Question: my project is develop website using JSP. In this project, the JSP file will call a function from my java file.
Here is how I import my java file:
'''
<%@ page import="java.sql.*,java.util.*,de.fraport.mobileformular.CreateEngine,org.activiti.engine.*,org.activiti.engine.runtime.*"%>
'''
Then, here is how I call my method:
'''
<%
//deploy process from activiti
CreateEngine ce = new CreateEngine();
%>
'''
But, I don't know why, when I load above page, it will generate following error:

FYI: this web application running on Tomcat 7 and connected to Activiti Workflow Engine.
Thanks for your help.
Edited:
Here is the deployed class:
'''
package de.fraport.mobileformular;
import org.activiti.engine.*;
import org.activiti.engine.runtime.*;
public class CreateEngine {
//set global variable
ProcessEngine processEngine;
RepositoryService repositoryService;
RuntimeService runtimeService;
ProcessInstance processInstance;
//method for deploying and start process
public void deployProcess()
{
processEngine = ProcessEngines.getDefaultProcessEngine();
repositoryService = processEngine.getRepositoryService();
repositoryService.createDeployment()
.addClasspathResource("accidentForm.bpmn20.xml")
.deploy();
runtimeService = processEngine.getRuntimeService();
processInstance = runtimeService.startProcessInstanceByKey("accidentForm");;
}
}
'''
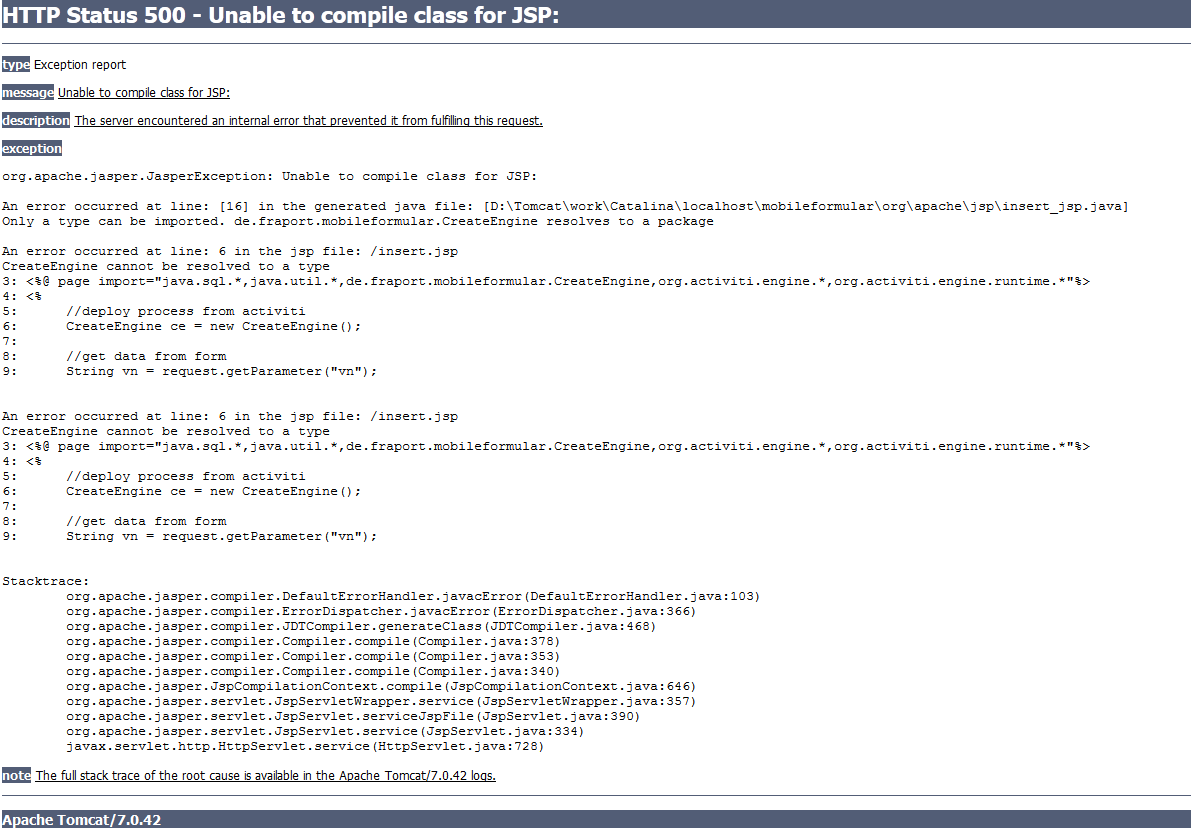
Answer: Problem Solved by change the type of the project from Java Project into Dynamic Web Project. Thanks